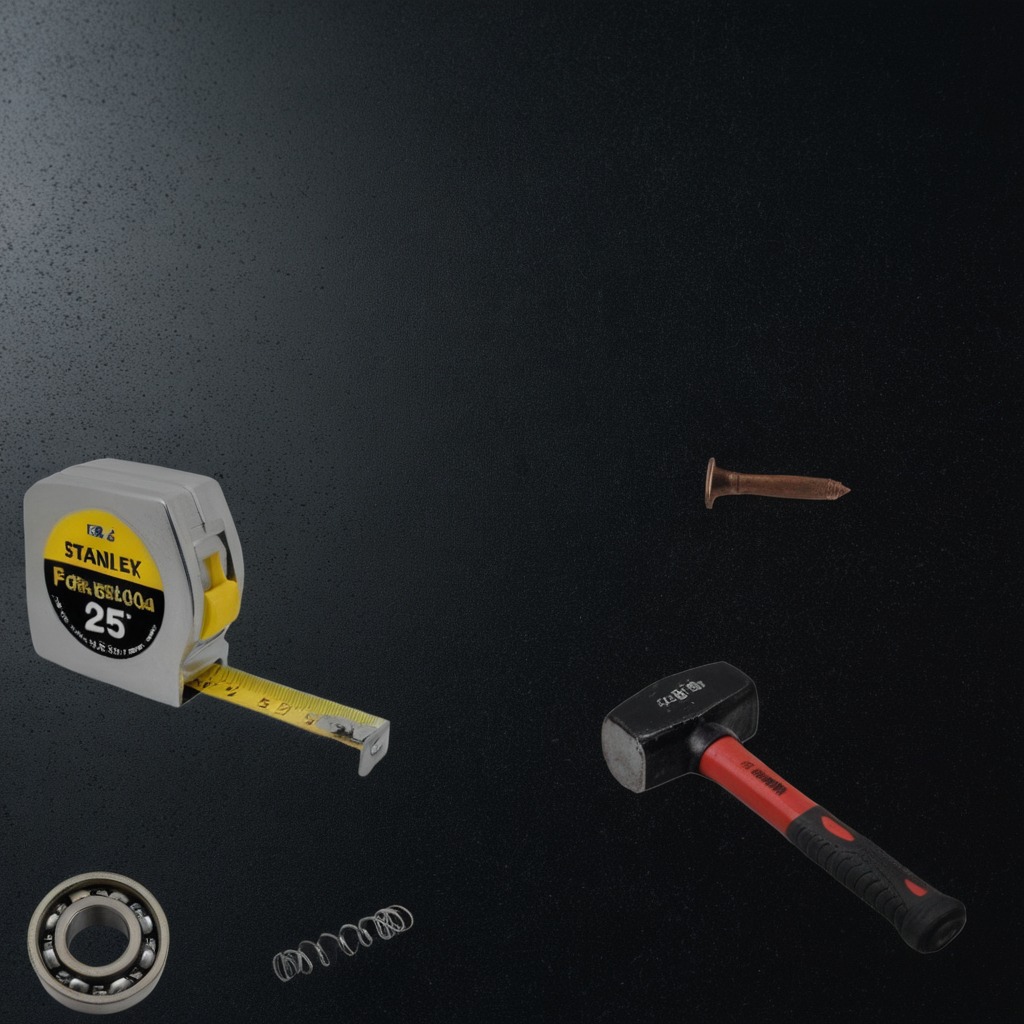
A ball bearing, a measuring tape, a hammer, an iron nail, and a coiled metal spring are lying on the granite tabletop.